Question: I am working in SQL Server 2008 R2 with a priority ordered set of content that must be assigned to a set of buckets to achieve a content specified value. Each item in the content list is related to nodes within a ragged tree hierarchy (the buckets). Each bucket has a value assigned to it and can hold a fixed quantity of content.
I am trying to allocate content in priority order to the buckets that they relate to (or any parent/grandparent up the tree from related content). I must start with the highest bucket value (with empty spaces) and stop only when the bucket values match or exceed my content value.
Hopefully my crude example will help. Assuming the B's are buckets that can each hold 2 pieces of content and C's are content. The bracketed numbers are the bucket value and required content value.

C1 would result in being allocated to B1 (highest value in B1's tree) and B4 to give it a total value of 7. Both B1 an B4 now only have one slot remaining.
C2 would be allocated B1 and B5 leaving no slots in B1 and 1 slot in B2.
C3 would not be able to use B1 as there are no slots available, so would result in B2, B5 and B9 leaving no slots in B5 and one slot in B2 / B5.
And so on...
I can see how to achieve this iteratively by creating a list of all buckets and their relationship with all child / grand child buckets. Looping though content one at a time, assigning its' buckets and reducing the remaining bucket spaces. The reason I feel that it needs to be a loop is due to the unknown number of spaces remaining in each bucket based on processing all higher priority content.
But looping through content one at a time feels intrinsically wrong and there must be a more efficient way to solve this allocation problem - ideally in one pass...
Example SQL Server code (to match the above diagram)
'''
--core table/fields
CREATE TABLE Bucket
(
Id int,
Name varchar(3),
BucketValue int,
SlotRemaining int --only required for my solution to hold number of slots left to fill
)
CREATE TABLE BucketParent
(
ChildBucketId int,
ParentBucketId int
)
CREATE TABLE Content
(
Id int,
Name varchar(3),
ContentValue int,
AllocationState int, --only required for my solution to identify content that still needs processing
--1=unprocessed, 2=Complete
Priority int --order to work through content 1=most imnportant
)
CREATE TABLE ContentBucket
(
ContentId int,
BucketId int
)
Go
CREATE TABLE ContentPriorityBucket -- table to record my allocation of content to the most valuable bucket
(
ContentId int,
BucketId int
)
Go
--test data to match example (wish id made it smaller now :)
INSERT INTO Bucket Values (1,'B1', 4, null)
INSERT INTO Bucket Values (2,'B2', 5, null)
INSERT INTO Bucket Values (3,'B3', 4, null)
INSERT INTO Bucket Values (4,'B4', 3, null)
INSERT INTO Bucket Values (5,'B5', 3, null)
INSERT INTO Bucket Values (6,'B6', 3, null)
INSERT INTO Bucket Values (7,'B7', 4, null)
INSERT INTO Bucket Values (8,'B8', 2, null)
INSERT INTO Bucket Values (9,'B9', 1, null)
INSERT INTO Bucket Values (10,'B10', 2, null)
INSERT INTO Bucket Values (11,'B11', 1, null)
INSERT INTO BucketParent Values (8, 4)
INSERT INTO BucketParent Values (4, 1)
INSERT INTO BucketParent Values (9, 5)
INSERT INTO BucketParent Values (5, 1)
INSERT INTO BucketParent Values (5, 2)
INSERT INTO BucketParent Values (10, 5)
INSERT INTO BucketParent Values (10, 6)
INSERT INTO BucketParent Values (6, 2)
INSERT INTO BucketParent Values (6, 3)
INSERT INTO BucketParent Values (11, 6)
INSERT INTO BucketParent Values (11, 7)
INSERT INTO BucketParent Values (7, 3)
INSERT INTO Content Values (1,'C1', 5, null, 1)
INSERT INTO Content Values (2,'C2', 8, null, 2)
INSERT INTO Content Values (3,'C3', 9, null, 3)
INSERT INTO Content Values (4,'C4', 10, null, 4)
INSERT INTO ContentBucket Values (1,8)
INSERT INTO ContentBucket Values (1,4)
INSERT INTO ContentBucket Values (2,9)
INSERT INTO ContentBucket Values (3,9)
INSERT INTO ContentBucket Values (4,10)
INSERT INTO ContentBucket Values (4,7)
GO
--Iterative solution that I am trying to improve on
UPDATE Bucket
SET SlotRemaining = 2 --clear previous run and allocate maximum bucket size
UPDATE Content
SET AllocationState = 1 --set state to unprocessed
--Clear last run
TRUNCATE Table ContentPriorityBucket
GO
DECLARE @ContentToProcess int = 0
DECLARE @CurrentContent int
DECLARE @CurrentContentValue int
SELECT @ContentToProcess = COUNT(id) FROM Content WHERE AllocationState =1
WHILE (@ContentToProcess > 0)
BEGIN
-- get next content to process
SELECT Top(1) @CurrentContent = ID,
@CurrentContentValue = ContentValue
FROM Content
WHERE AllocationState =1
ORDER BY Priority;
WITH BucketList (Id, BucketValue, SlotRemaining)
as
(
-- list buckets related to content
SELECT b.Id
,b.BucketValue
,b.SlotRemaining
FROM ContentBucket cb
INNER JOIN Bucket b on cb.BucketId = b.Id
WHERE cb.ContentId = @CurrentContent
-- need to pull back all buckets (even those that are full as they may have empty parents)
UNION ALL
SELECT b.Id
,b.BucketValue
,b.SlotRemaining
FROM BucketList bl
INNER JOIN BucketParent bp on bl.Id = bp.ChildBucketId
INNER JOIN Bucket b on bp.ParentBucketId = b.Id
),
DistinctBucketList (Id, BucketValue, SlotRemaining)
as
(
--dedupe buckets
SELECT distinct Id
, BucketValue
, SlotRemaining
FROM BucketList
),
BucketListOrdered (Id, BucketValue, RowOrder)
as
(
--order buckets
SELECT Id
,BucketValue
,ROW_NUMBER() OVER (ORDER BY BucketValue desc, Id)-- added id to get consistant result if two buckets have same value
FROM DistinctBucketList
WHERE SlotRemaining >0
),
CulmativeBucketListWithinRequiredValue (Id, RowOrder, CulmativeBucketValue, RequiredBucket)
as
(
-- this will mark all buckets up to the bucket value, but will be 1 bucket short
SELECT blo.Id
,blo.RowOrder
,SUM(blc.BucketValue) CulmativeBucketValue
,CASE
WHEN SUM(blc.BucketValue) <=@CurrentContentValue THEN 1
ELSE 0
END RequiredBucket
FROM BucketListOrdered blo
LEFT JOIN BucketListOrdered blc ON blc.RowOrder <= blo.RowOrder
GROUP BY blo.Id, blo.RowOrder
)
-- this will identify all buckets required to top content value
INSERT INTO ContentPriorityBucket
SELECT @CurrentContent
,b.Id
FROM CulmativeBucketListWithinRequiredValue b
WHERE b.RowOrder <= (SELECT Max(RowOrder) + 1 FROM CulmativeBucketListWithinRequiredValue WHERE RequiredBucket =1)
--reduce all used bucket sizes by 1 (could alternatively determine this from ContentPriorityBucket)
UPDATE Bucket
SET SlotRemaining = SlotRemaining -1
WHERE id in (SELECT BucketId FROM ContentPriorityBucket WHERE ContentId = @CurrentContent)
-- update processed bucket
UPDATE Content
SET AllocationState = 2
WHERE @CurrentContent = Id
SELECT @ContentToProcess = COUNT(id) FROM Content WHERE AllocationState =1
END
SELECT ContentId, BucketId FROM ContentPriorityBucket
/*
DROP TABLE Bucket
DROP TABLE BucketParent
DROP TABLE Content
DROP TABLE ContentBucket
DROP TABLE ContentPriorityBucket
*/
'''
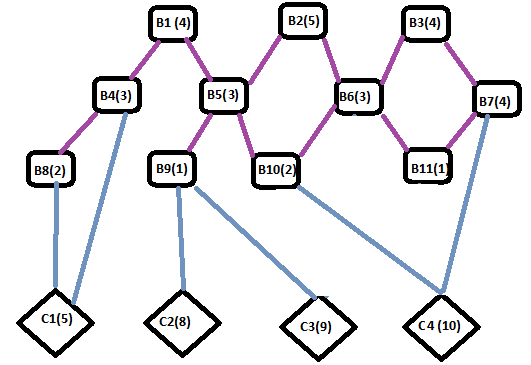
Answer: There are a couple points to make about this problem.
First, generalized bin-packing is a NP-Complete problem, and therefore cannot be solved in general in a single pass. This specific bin-packing, since it is an ordered packing, may be different, but the issue of the complexity of the problem remains; it's certainly not O(1), so it may need a loop no matter what.
1-pass non-looping solutions for this seem like they should not be possible; it looks like a problem that isn't made for set-based solutions. You could create a table-valued CLR function, which could find the bucket that each item fits into. Otherwise, keeping the looping solution would be fine. (If you post the code, it might be easier to see if there are improvements possible.)